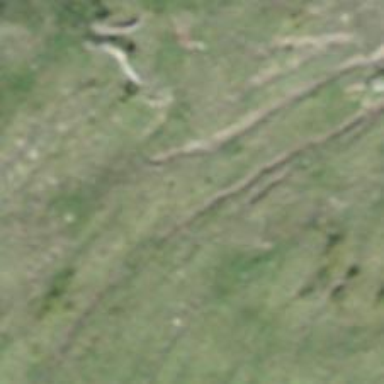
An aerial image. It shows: Ground path.